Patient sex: M
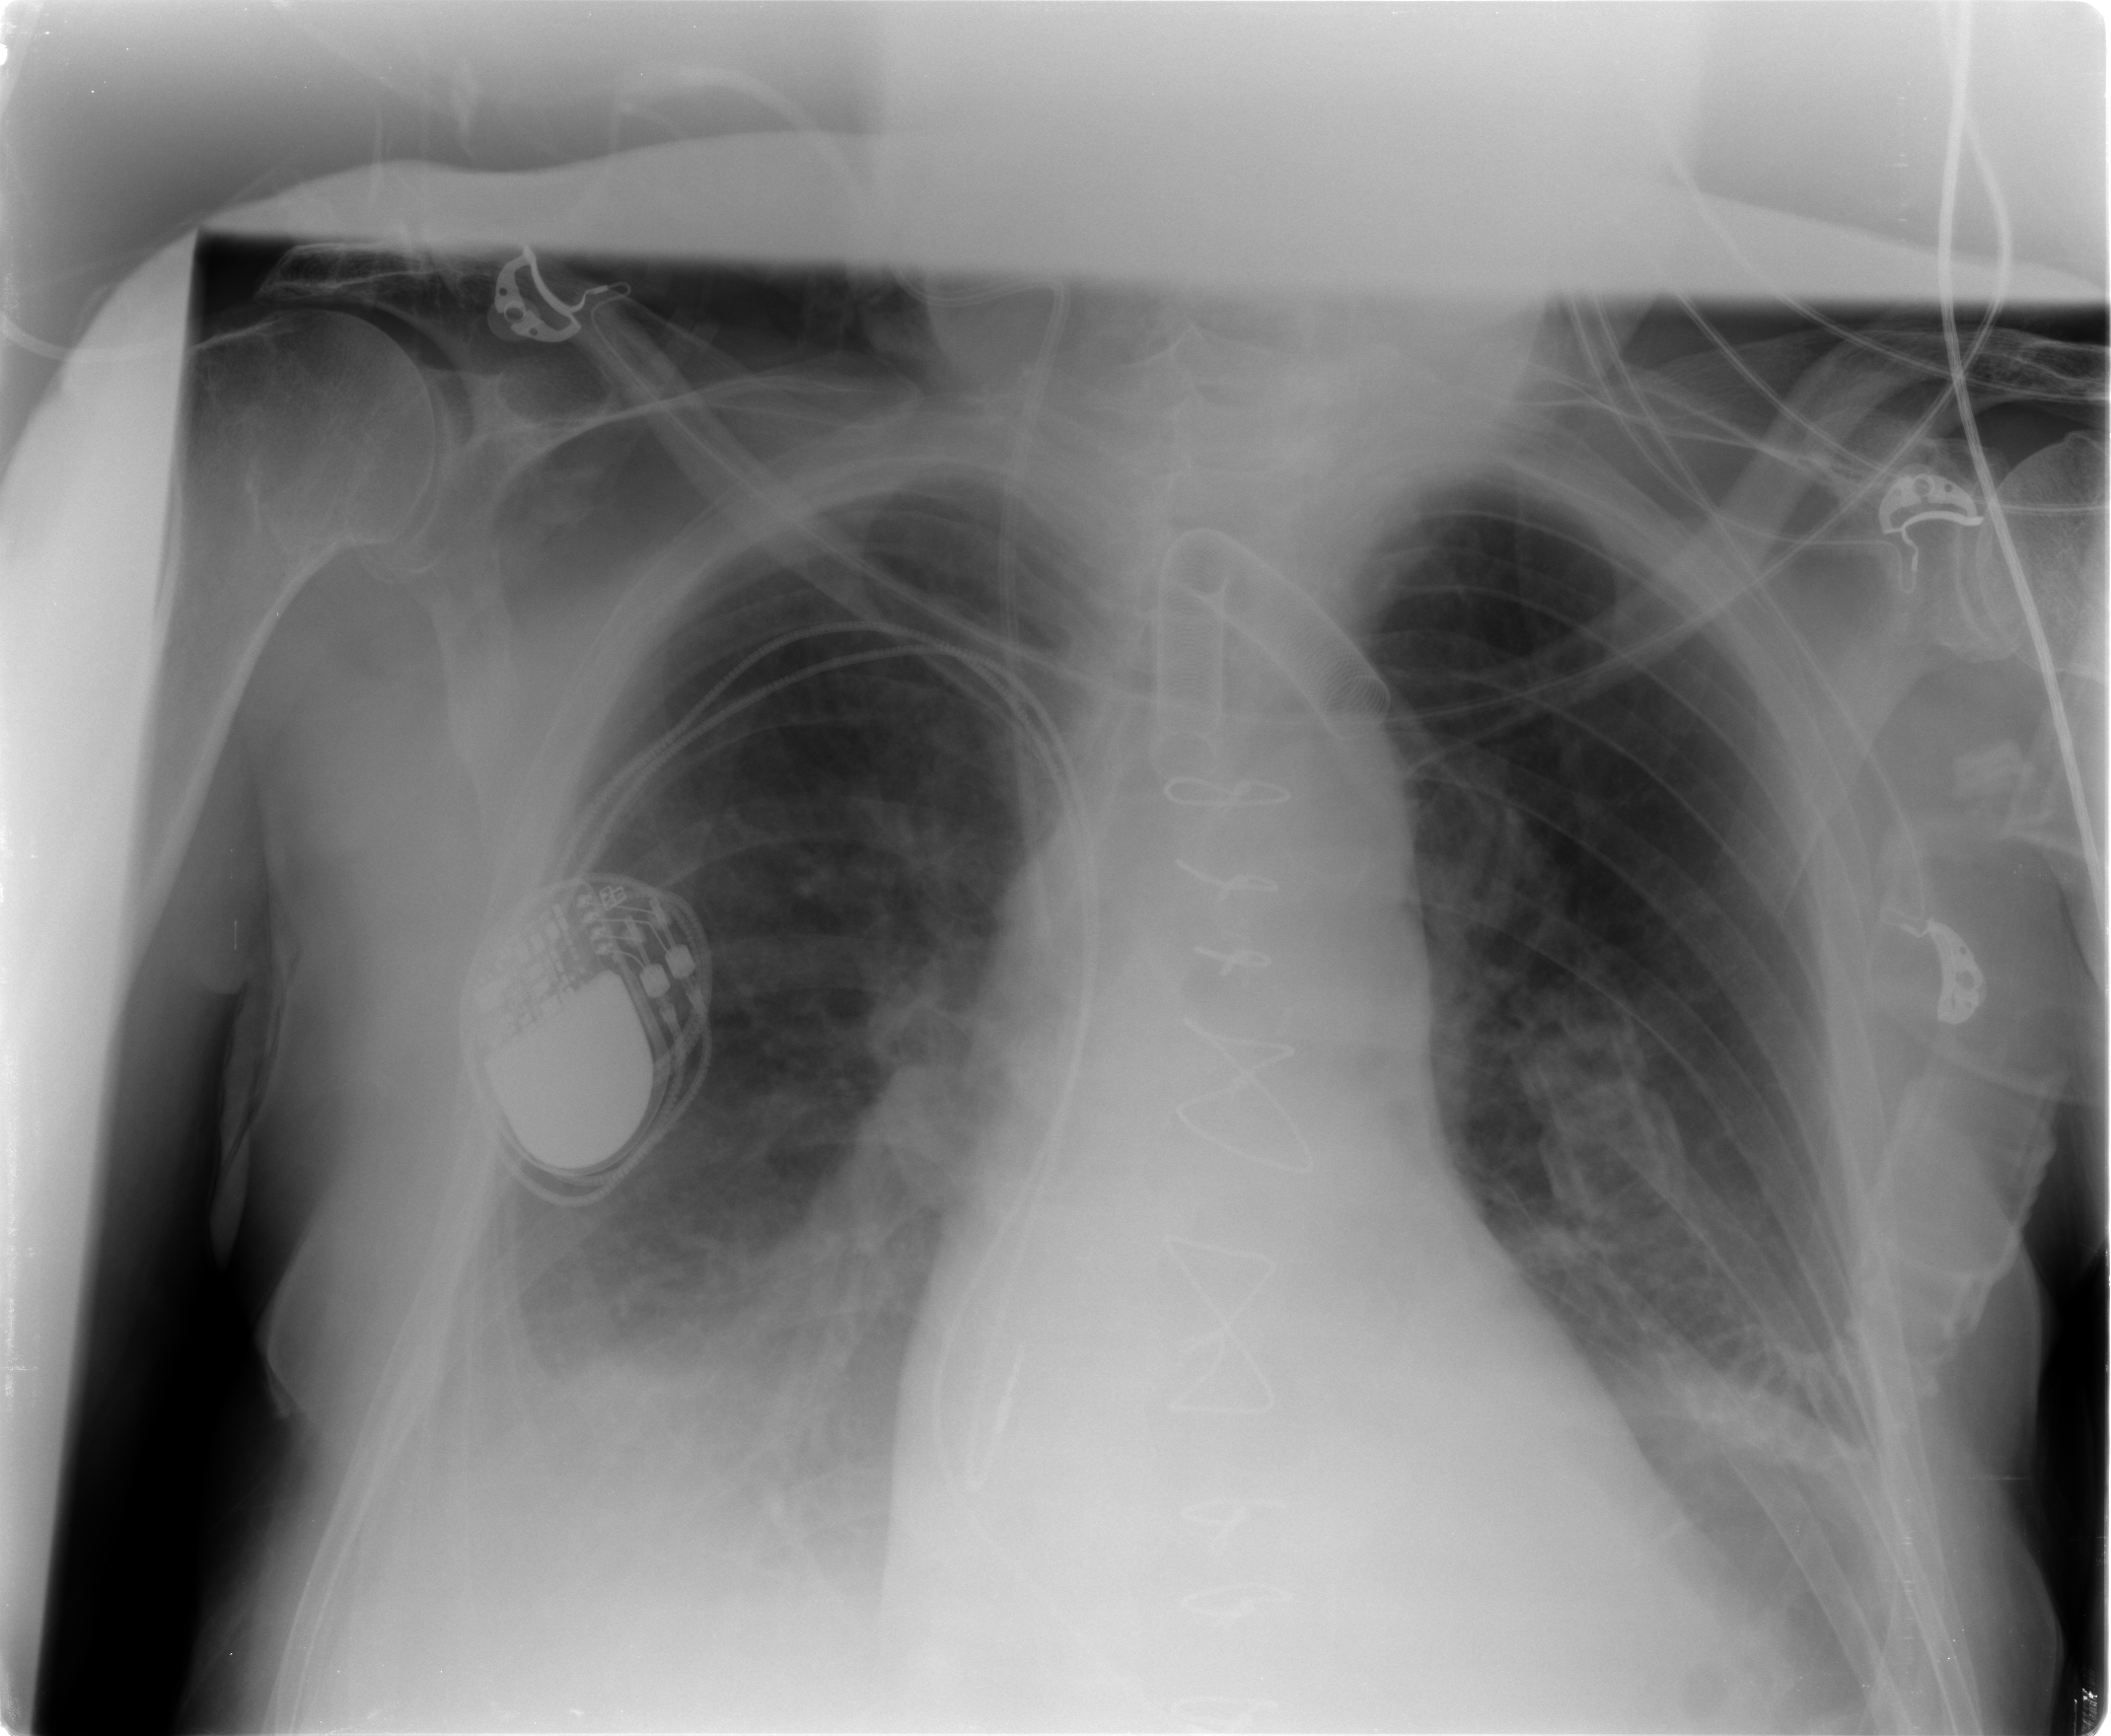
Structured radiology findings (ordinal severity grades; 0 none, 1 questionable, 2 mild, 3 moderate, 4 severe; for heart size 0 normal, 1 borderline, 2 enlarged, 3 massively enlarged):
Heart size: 2
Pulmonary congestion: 1
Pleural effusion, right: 2
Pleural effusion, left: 1
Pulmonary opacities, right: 0
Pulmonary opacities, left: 0
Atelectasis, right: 2
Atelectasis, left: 2